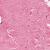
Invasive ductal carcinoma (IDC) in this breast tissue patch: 0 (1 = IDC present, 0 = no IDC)